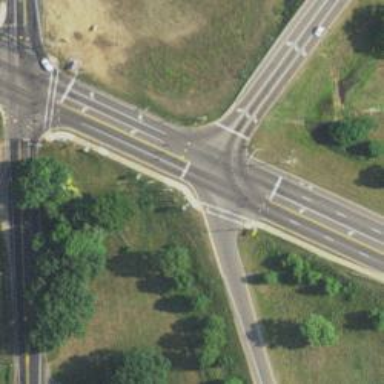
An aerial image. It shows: Marked road crossing.